Question: I have website with list and anchor links.
I want to have the anchor length is fixed so that it will not come to next line.
When I move the mouse over,the remaining text should be displayed and when the over leave out of the link, it should be again set back to normal one line.
I want the one like the green color.

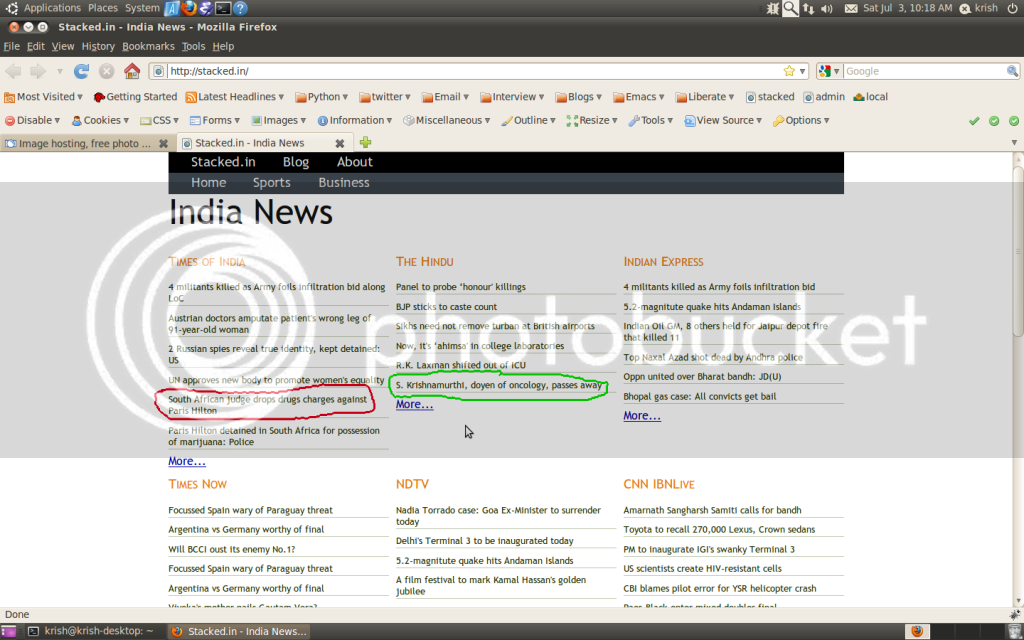
Answer: Try this
<URL>
Tested in FF 3.6 IE 8 and 7
html
'''
<a href="#" id="hello">Hello World, how are you, where is peace</a>
<a href="#" id="hello2">Hello World, how are you, where is peace</a>
'''
css
'''
a {background:yellow;width:150px;display:block;height:20px;overflow:hidden}
a:hover {background:pink;display:block;overflow:visible;height:auto;}
'''
I just added color for example. you can give your styling